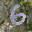
Label: 6